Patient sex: F
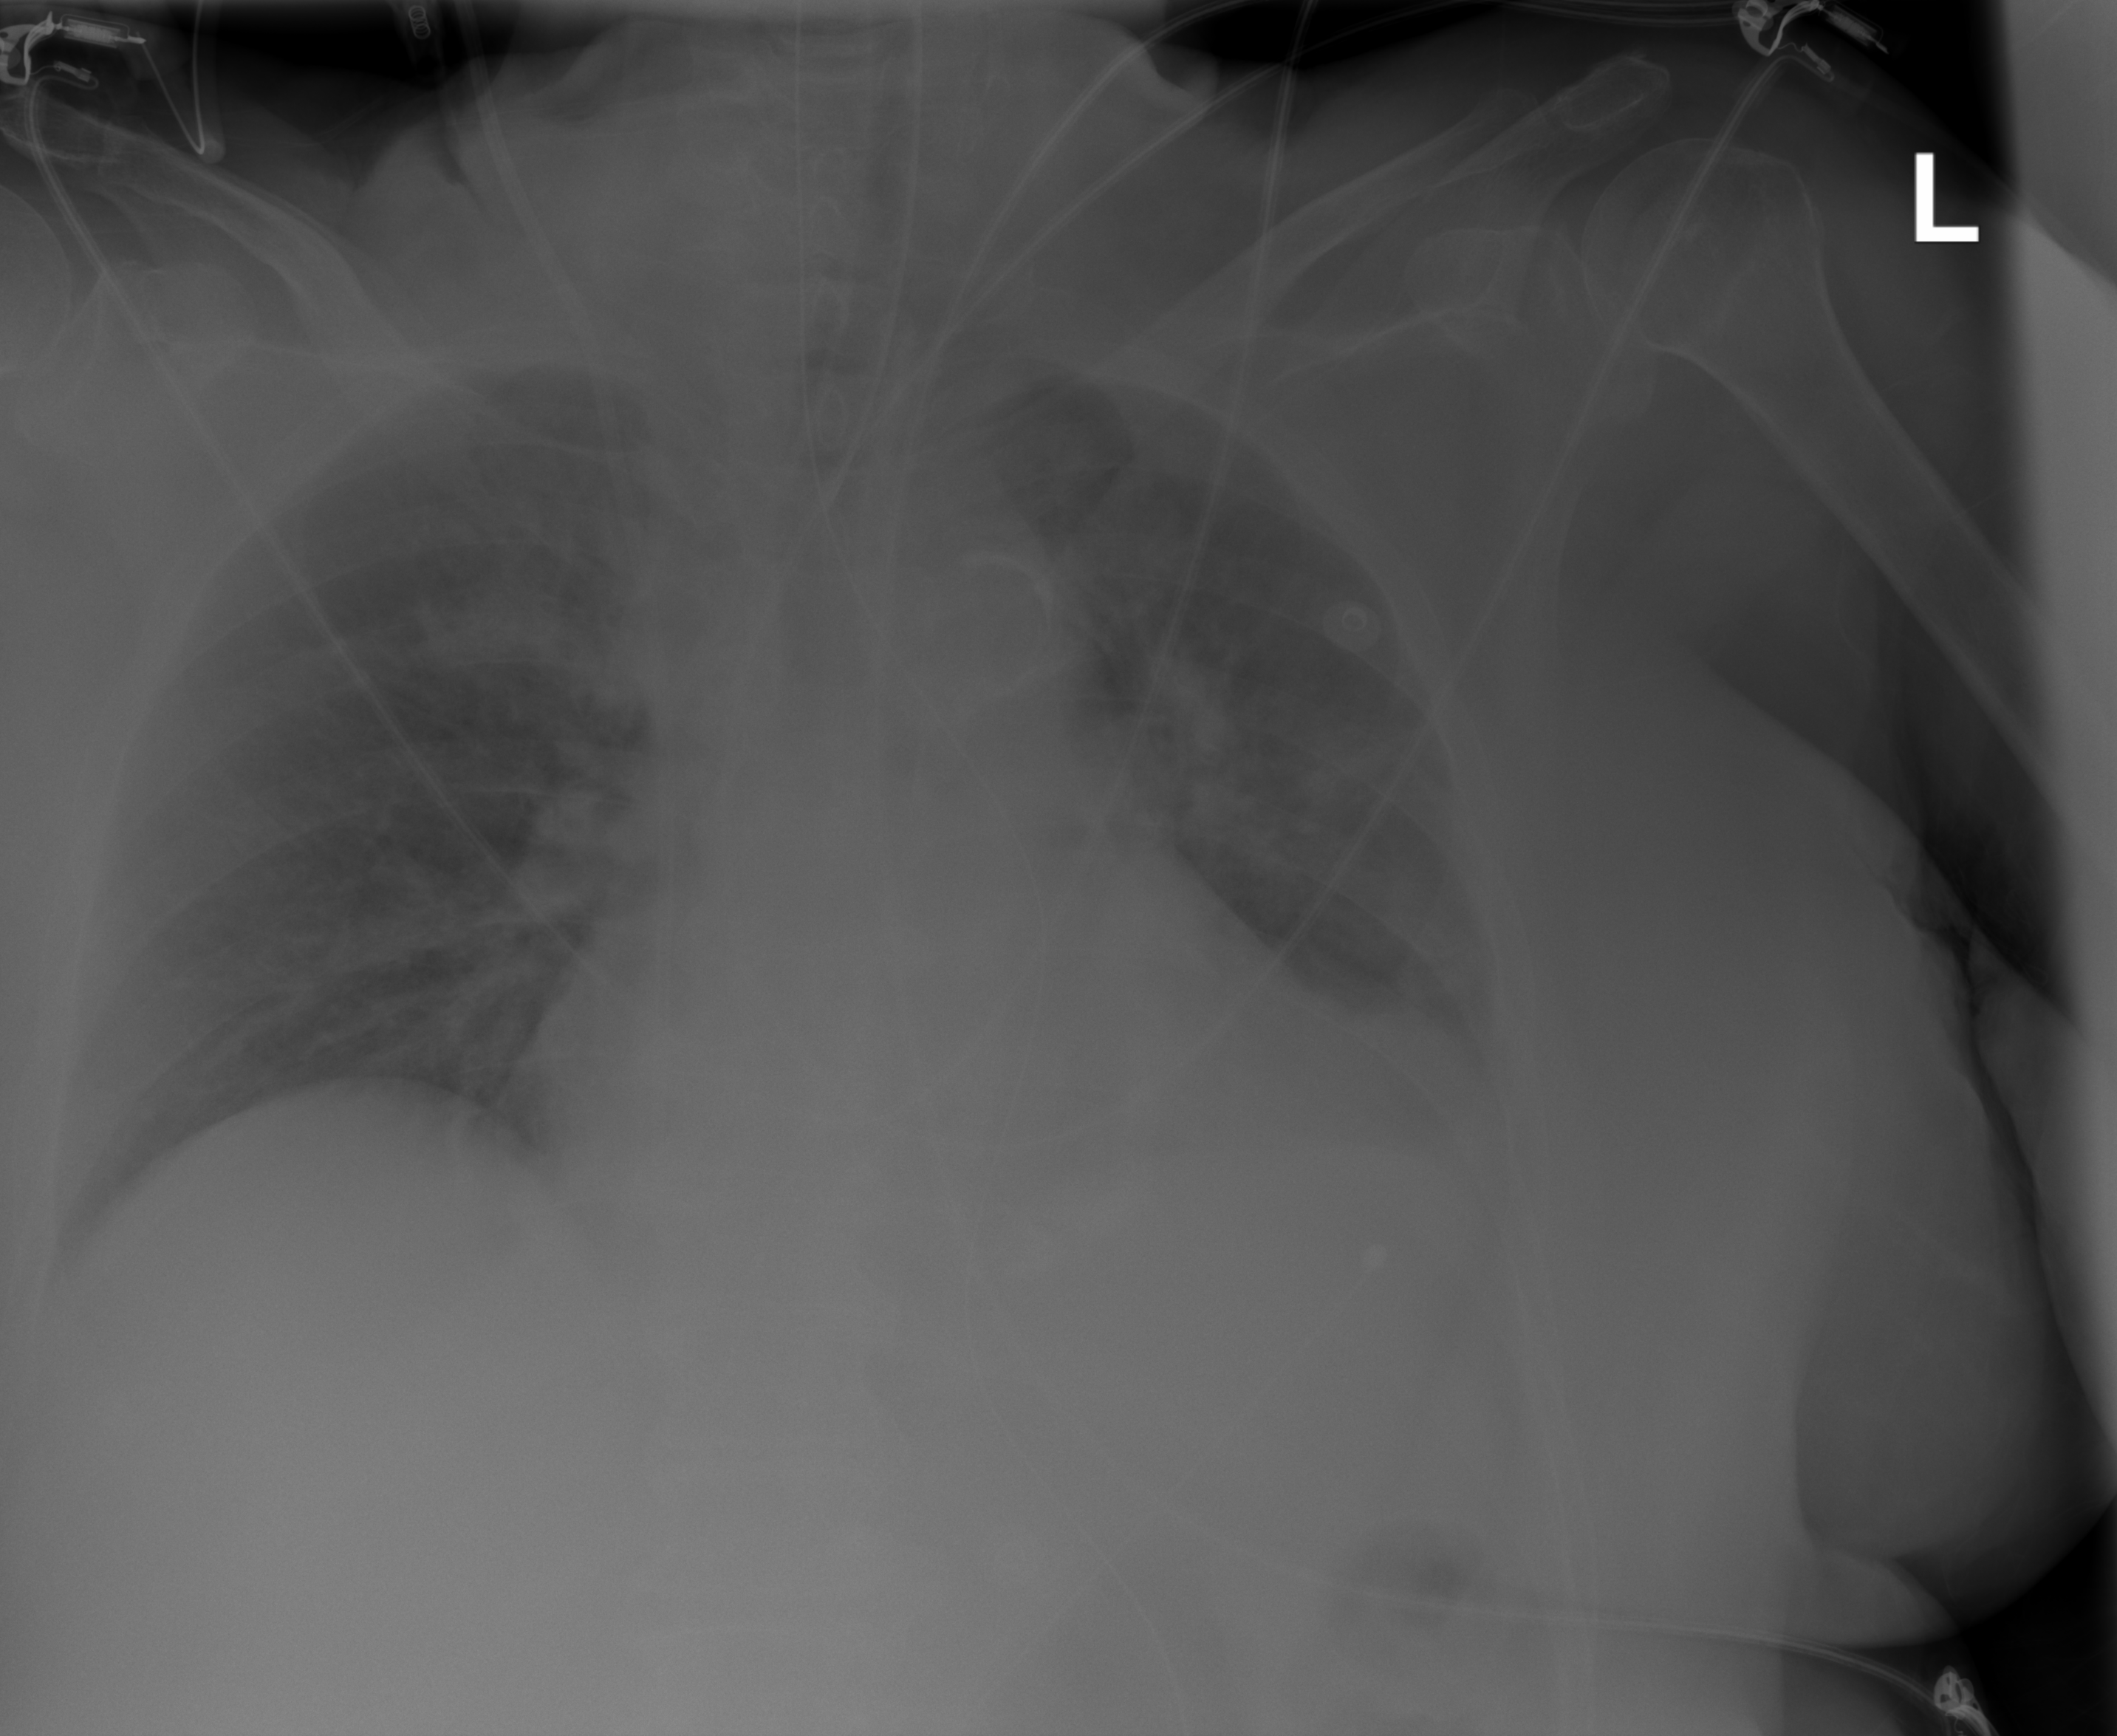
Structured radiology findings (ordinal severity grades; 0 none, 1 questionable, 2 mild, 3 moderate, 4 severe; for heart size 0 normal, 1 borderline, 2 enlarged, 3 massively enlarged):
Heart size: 2
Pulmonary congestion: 0
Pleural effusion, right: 0
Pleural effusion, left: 0
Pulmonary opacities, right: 0
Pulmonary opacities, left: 1
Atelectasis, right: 0
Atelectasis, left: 0